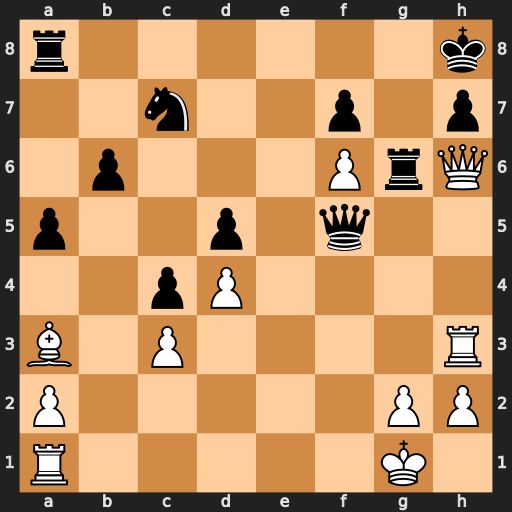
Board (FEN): r6k/2n2p1p/1p3PrQ/p2p1q2/2pP4/B1P4R/P5PP/R5K1
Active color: w
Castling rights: -
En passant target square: -
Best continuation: Qxh7#